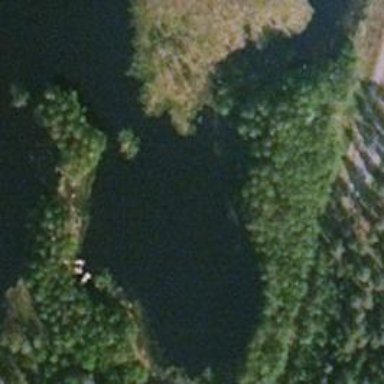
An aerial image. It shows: Serene pond in the natural setting.